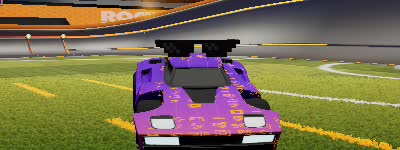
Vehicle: breakout